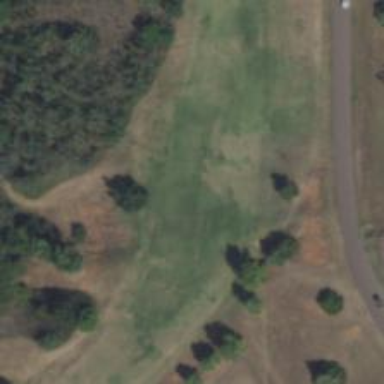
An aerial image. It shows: Golf hole.